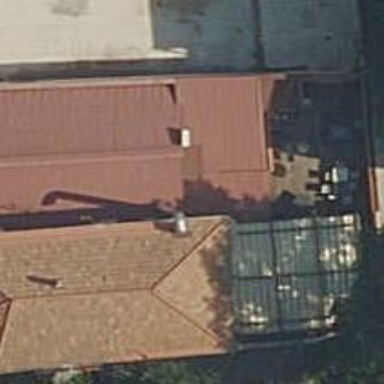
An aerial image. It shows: Restaurant located within retail building.